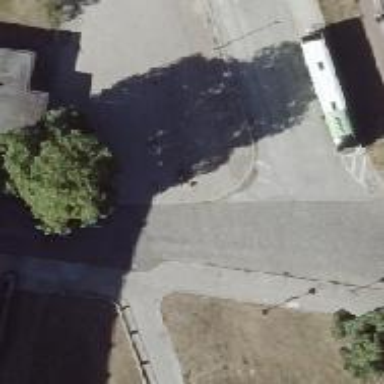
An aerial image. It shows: Paved driveway road for service vehicles.